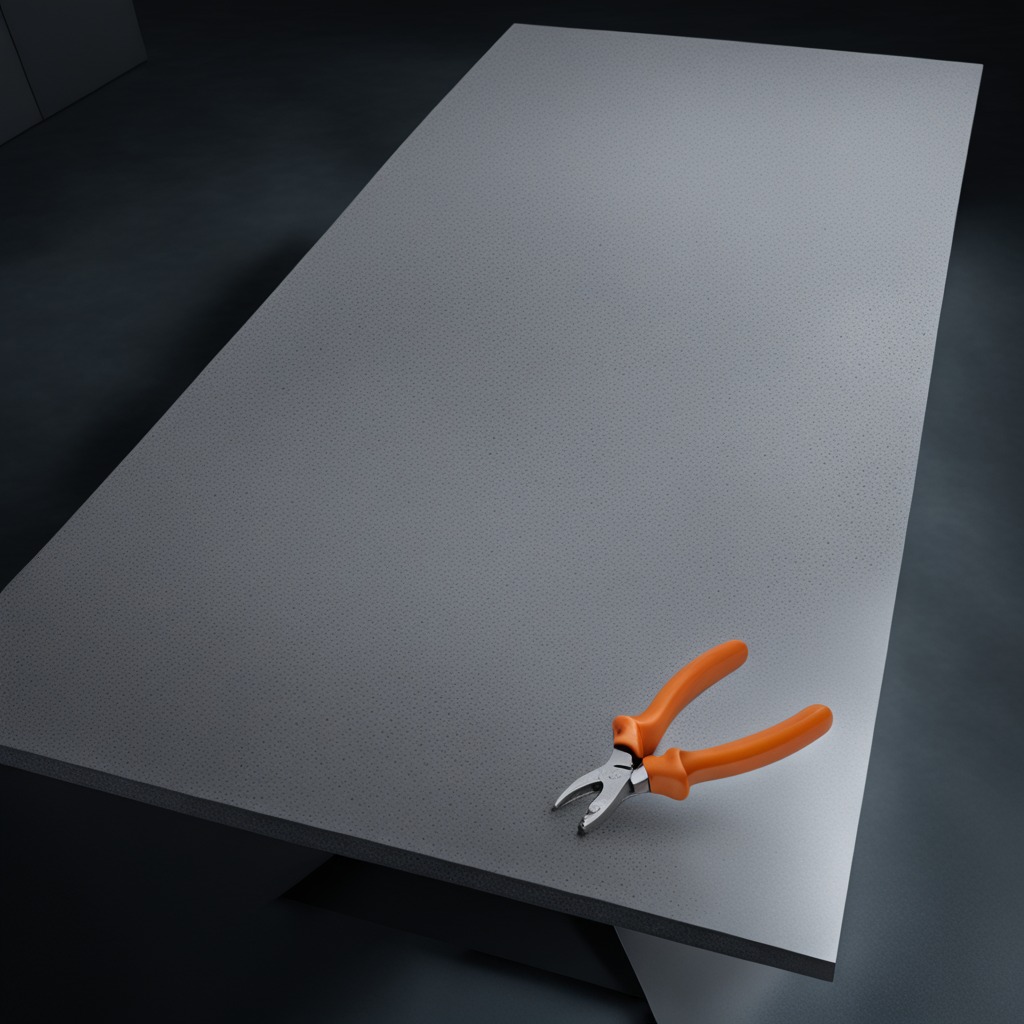
A plier is lying on the clean granite table inside a workshop at night.